Aerial crown-view tile of a tropical tree (Barro Colorado Island, Panama), acquired 20241112:
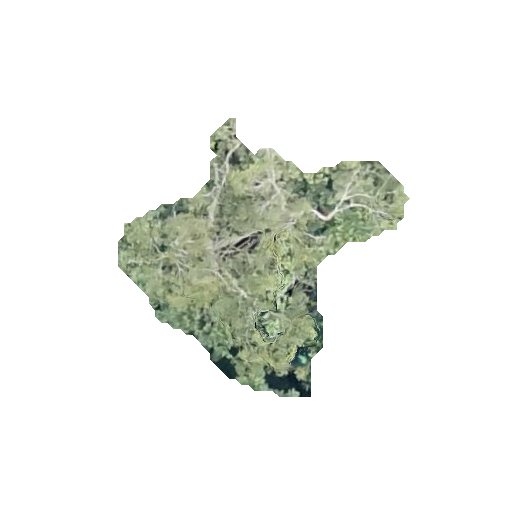
Species: Astronium graveolens
GBIF accepted scientific name: Astronium graveolens
Crown area: 63.776 m²